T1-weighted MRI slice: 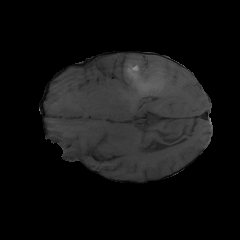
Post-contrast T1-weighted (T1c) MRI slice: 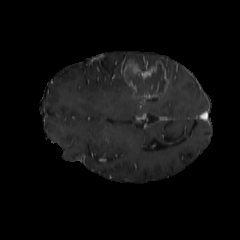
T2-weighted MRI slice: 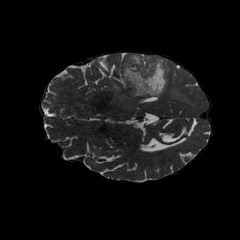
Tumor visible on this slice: yes